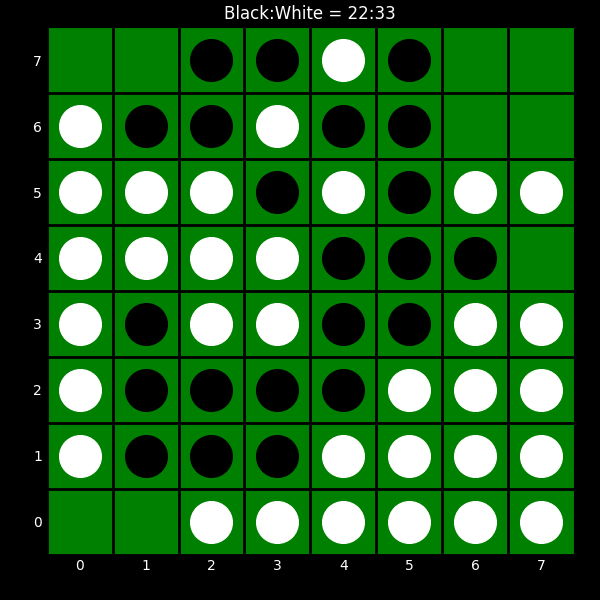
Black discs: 22
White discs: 33